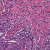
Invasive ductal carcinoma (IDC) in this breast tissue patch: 1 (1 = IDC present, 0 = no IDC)